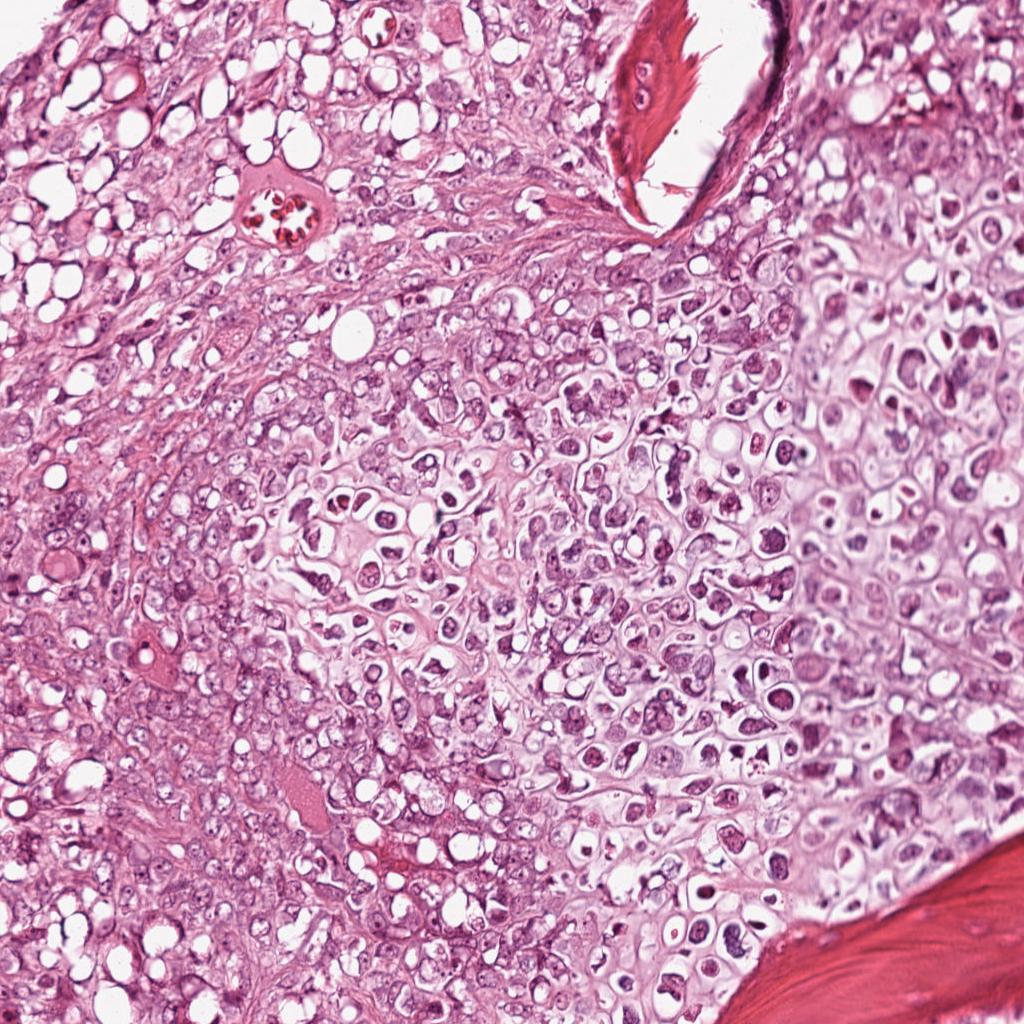
Label: Viable